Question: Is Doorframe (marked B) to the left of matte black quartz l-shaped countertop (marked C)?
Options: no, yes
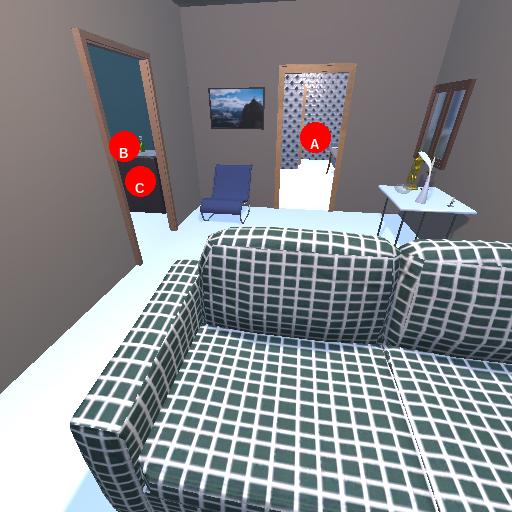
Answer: no